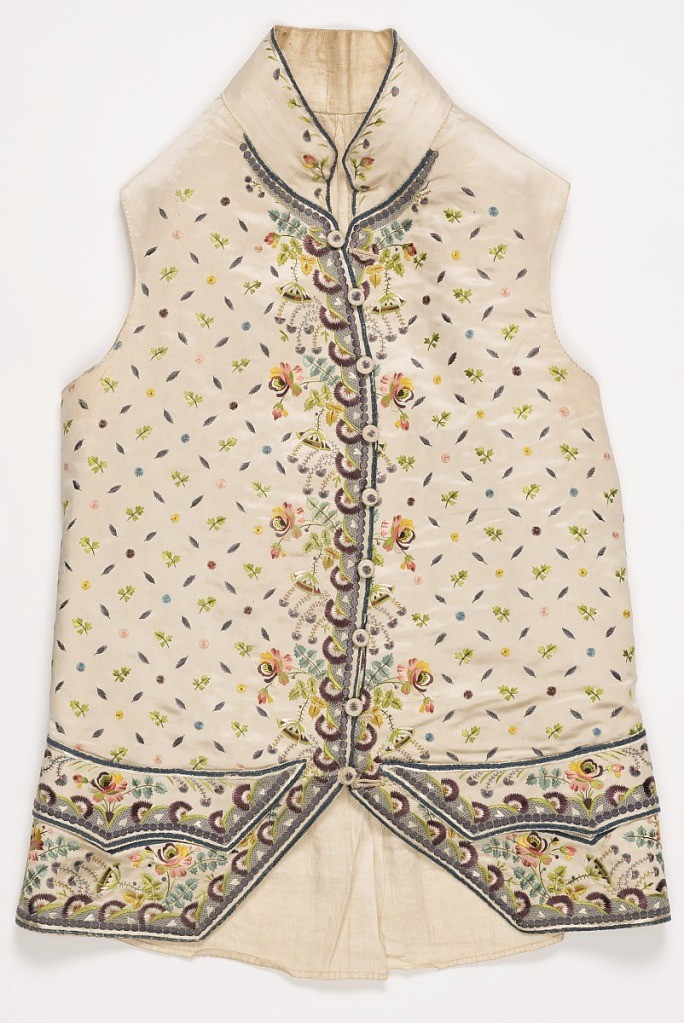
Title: Waistcoat
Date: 1770–1780
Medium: silk, linen Technique: embroidery of satin, stem and running stitches in 16 colors of silk; appliqué of silk 5&1 satin, silk machine-made net and silk chenille
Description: Gentleman's waistcoat with floral design concentrated at front opening and at pocket area, with small sprigs forming an open lattice in the ground. Small standing collar.